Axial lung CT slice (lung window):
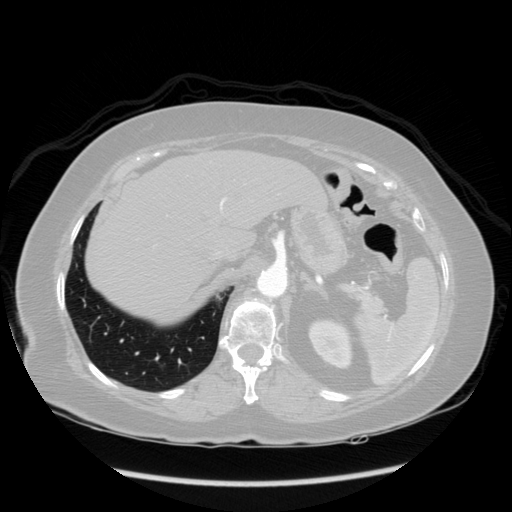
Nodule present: no